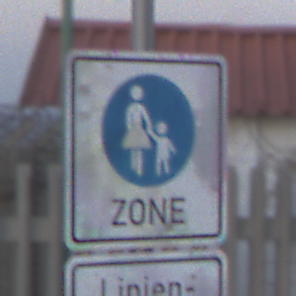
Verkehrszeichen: BeginnFussgaengerzone
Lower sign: BesondereFahrzeugeUndTransportgueter2
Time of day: SunriseSunset
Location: Outdoor (Suburban)
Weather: Clear
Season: NotSpecified
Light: Natural